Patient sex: F
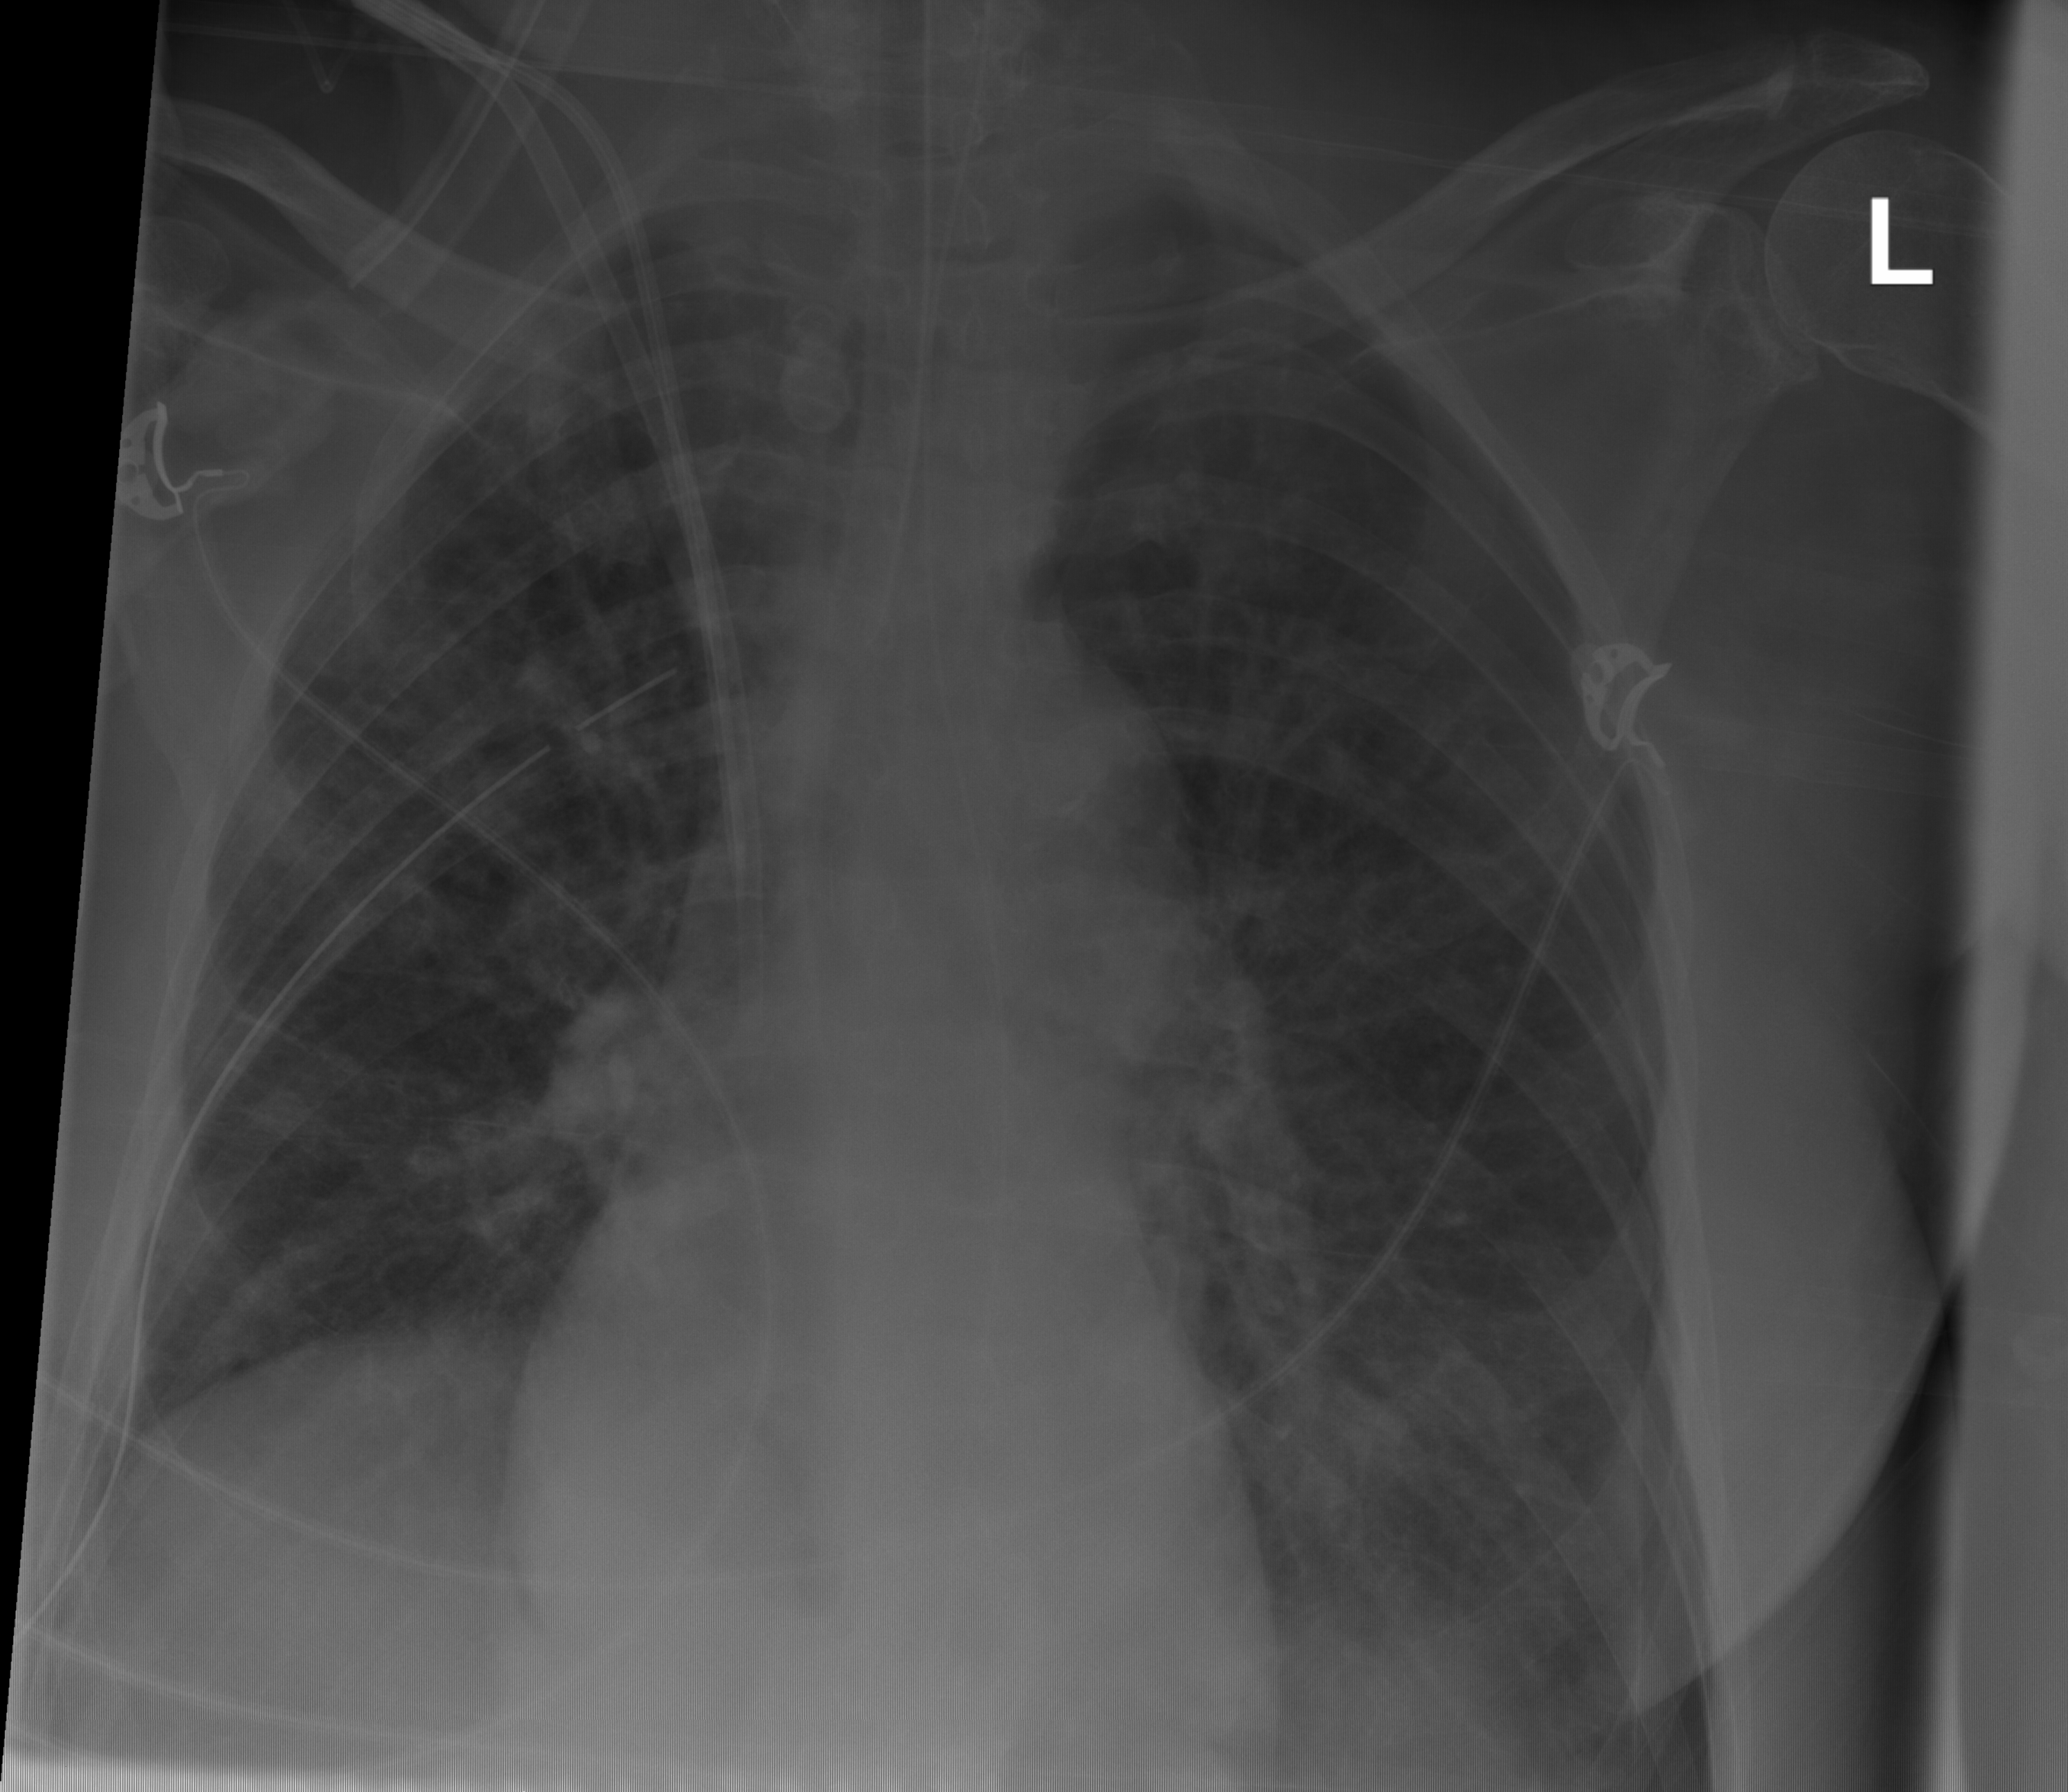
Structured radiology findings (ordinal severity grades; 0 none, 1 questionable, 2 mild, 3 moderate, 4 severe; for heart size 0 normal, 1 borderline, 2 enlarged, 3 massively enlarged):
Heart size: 0
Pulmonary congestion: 0
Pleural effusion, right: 0
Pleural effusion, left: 2
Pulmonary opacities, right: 0
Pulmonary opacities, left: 0
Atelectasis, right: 0
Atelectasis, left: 2